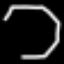
Label: octagon